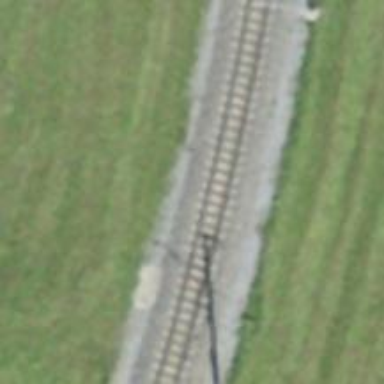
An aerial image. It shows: Narrow gauge railway with electrified contact lines.